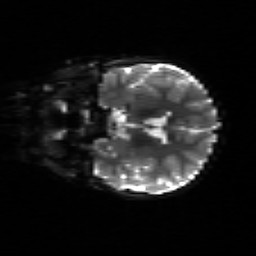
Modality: sbref
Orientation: coronal
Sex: female
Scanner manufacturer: siemens
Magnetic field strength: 3 T
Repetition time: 5 s
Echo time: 0.071 s